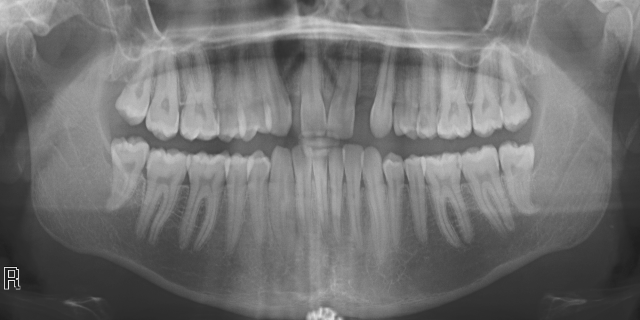
adult